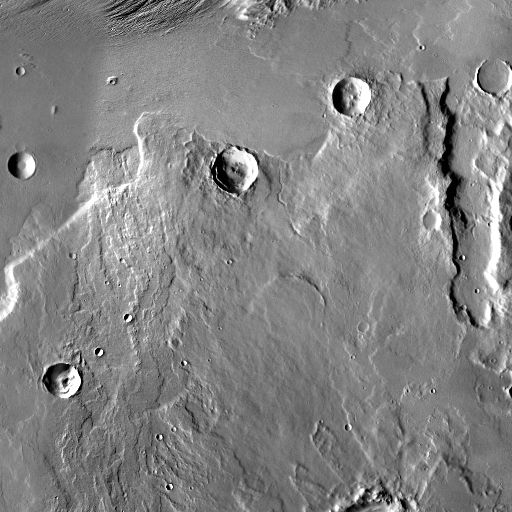
Crater classes present: Background, Other, Layered, Buried